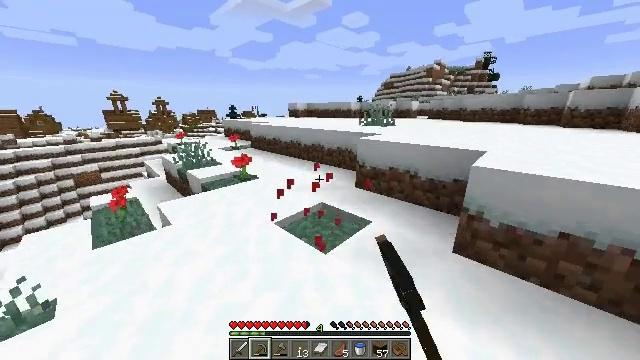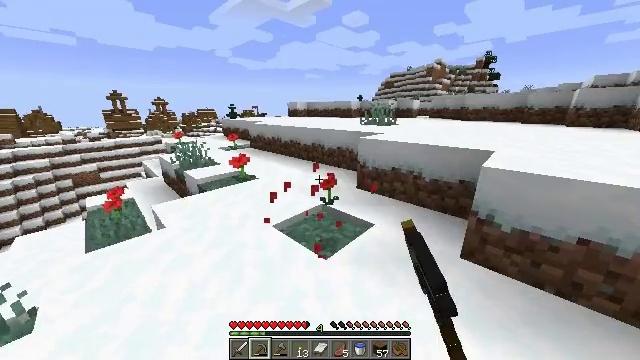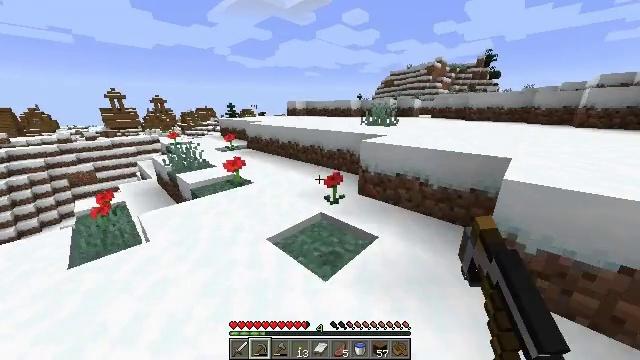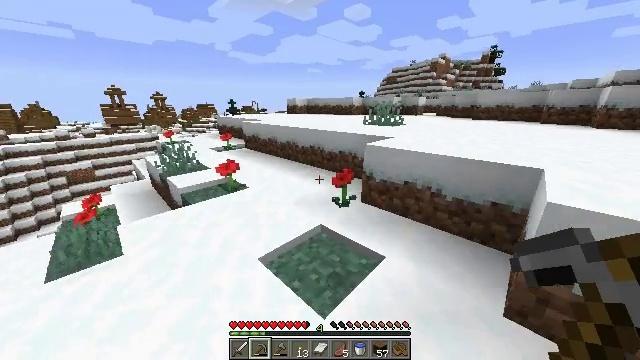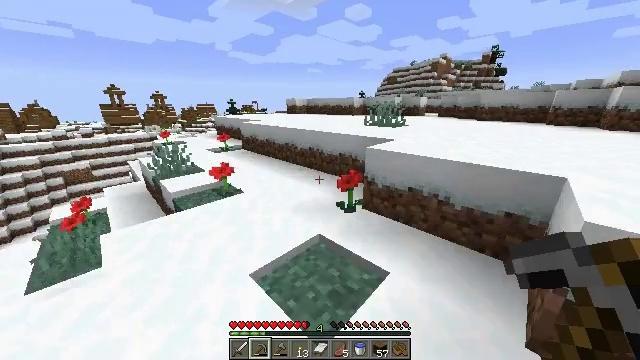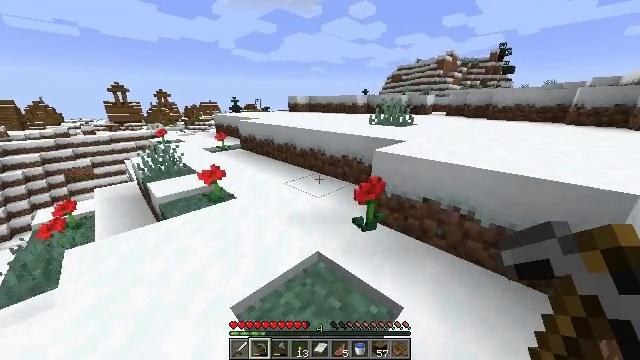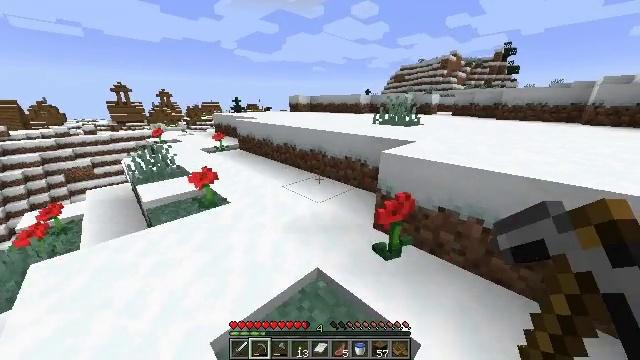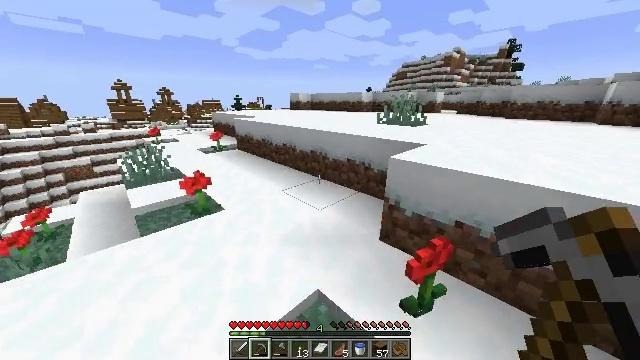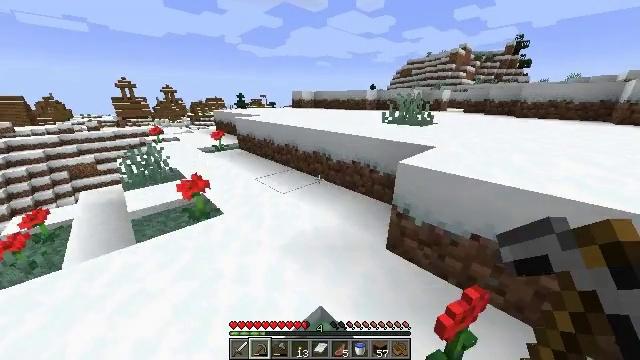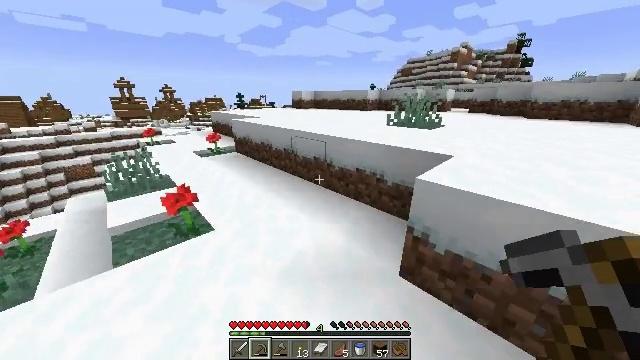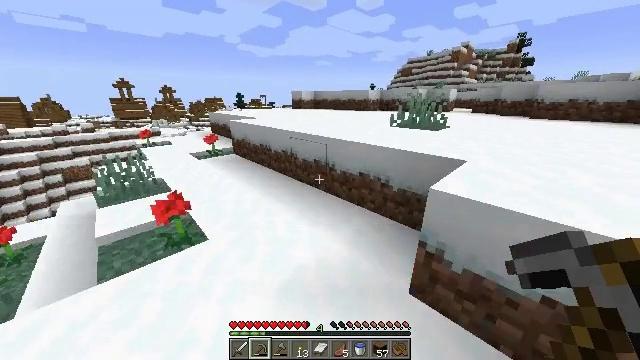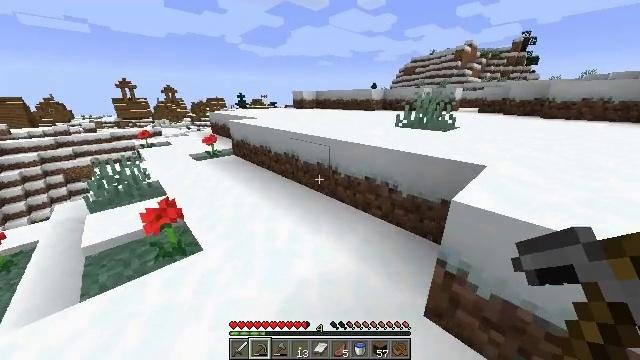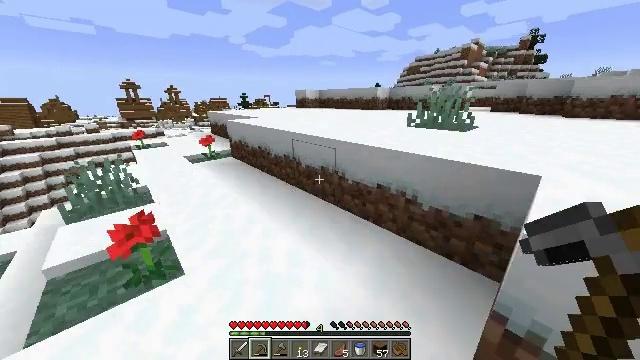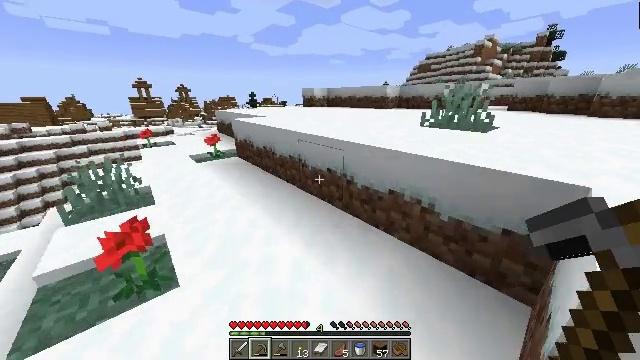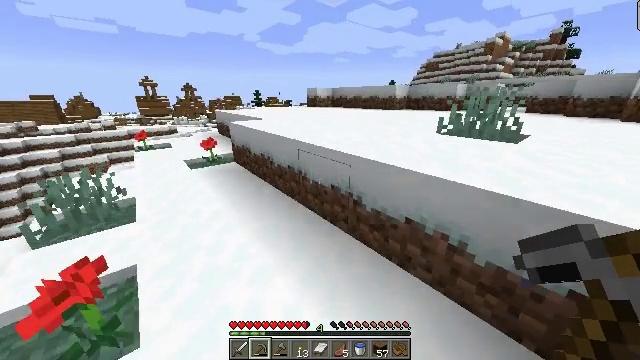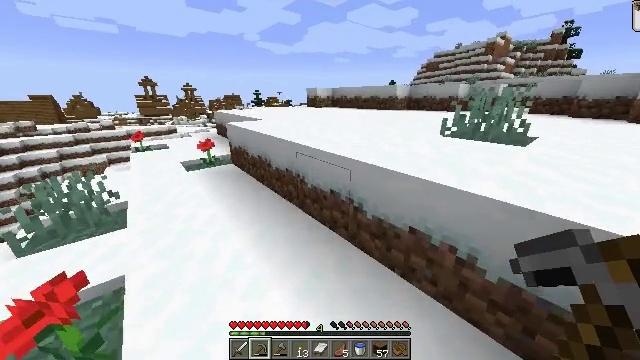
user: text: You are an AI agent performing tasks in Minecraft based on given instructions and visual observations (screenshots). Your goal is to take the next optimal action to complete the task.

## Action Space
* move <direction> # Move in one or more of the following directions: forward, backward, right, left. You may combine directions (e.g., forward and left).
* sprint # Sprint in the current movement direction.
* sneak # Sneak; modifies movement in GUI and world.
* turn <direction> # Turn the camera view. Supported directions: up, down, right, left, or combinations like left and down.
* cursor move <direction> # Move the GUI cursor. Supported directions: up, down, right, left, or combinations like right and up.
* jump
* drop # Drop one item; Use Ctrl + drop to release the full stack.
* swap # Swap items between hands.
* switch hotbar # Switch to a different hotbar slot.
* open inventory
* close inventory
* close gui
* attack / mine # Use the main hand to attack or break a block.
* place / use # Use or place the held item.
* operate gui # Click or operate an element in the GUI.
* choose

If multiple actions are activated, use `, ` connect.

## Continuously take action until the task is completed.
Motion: motion action
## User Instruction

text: Left-click to mine the lantern.
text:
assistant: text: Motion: move forward, attack / mine
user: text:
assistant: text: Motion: move forward, attack / mine
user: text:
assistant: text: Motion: move forward, attack / mine
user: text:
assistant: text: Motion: move forward
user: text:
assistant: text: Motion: move forward
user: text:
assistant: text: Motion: move forward
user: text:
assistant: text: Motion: move forward
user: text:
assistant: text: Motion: move forward
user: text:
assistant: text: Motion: move forward
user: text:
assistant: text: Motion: move forward
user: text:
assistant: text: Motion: move forward
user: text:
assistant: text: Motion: move forward
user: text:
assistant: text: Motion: move forward, turn left
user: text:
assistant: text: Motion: move forward, turn left
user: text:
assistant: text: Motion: move forward
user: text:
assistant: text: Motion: move forward
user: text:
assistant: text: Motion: move forward
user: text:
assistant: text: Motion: move forward
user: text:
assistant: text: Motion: move forward
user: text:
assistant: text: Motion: move forward, jump
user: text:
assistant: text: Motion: move forward, jump
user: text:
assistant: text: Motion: move forward, jump
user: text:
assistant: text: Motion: move forward, jump
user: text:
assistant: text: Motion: move forward
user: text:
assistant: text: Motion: move forward
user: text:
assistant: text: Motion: move forward
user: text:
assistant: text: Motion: move forward
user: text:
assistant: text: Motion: move forward
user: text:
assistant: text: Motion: move forward, sprint
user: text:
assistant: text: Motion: move forward, sprint